Interaction volume radius: 10 \u00c5
Interaction volume height: 40 \u00c5
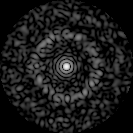
Disorder parameter: 0.835